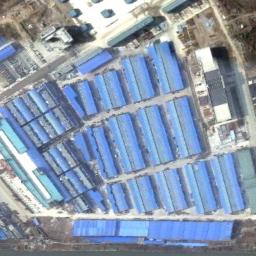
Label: industrial_area